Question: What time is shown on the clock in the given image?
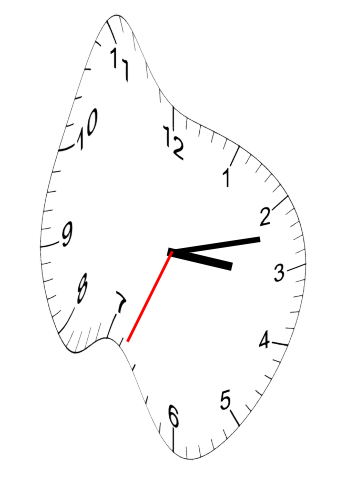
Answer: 03:12:34